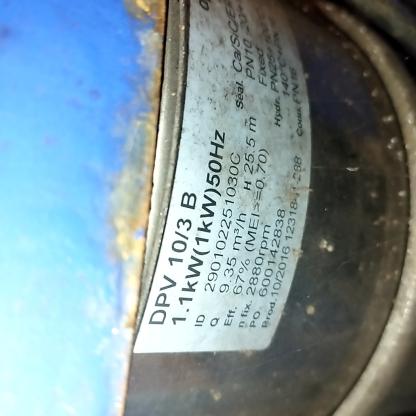
Klasa: tabliczka-znamionowa